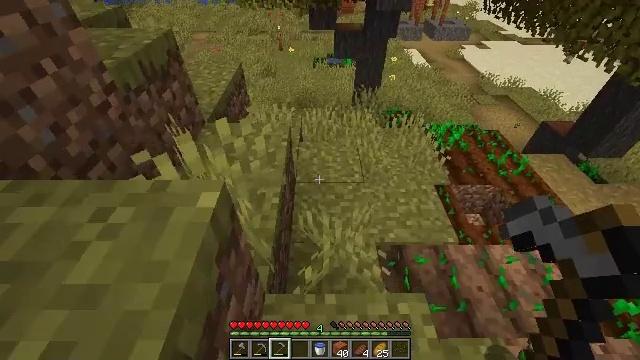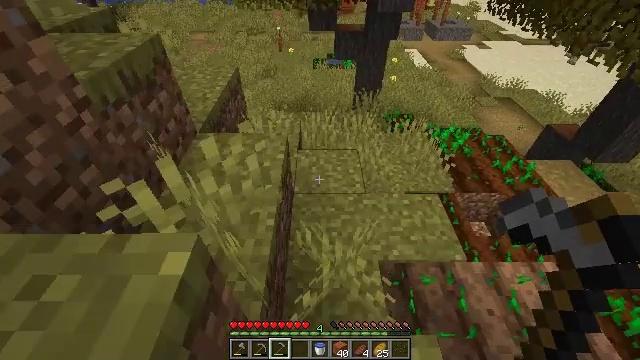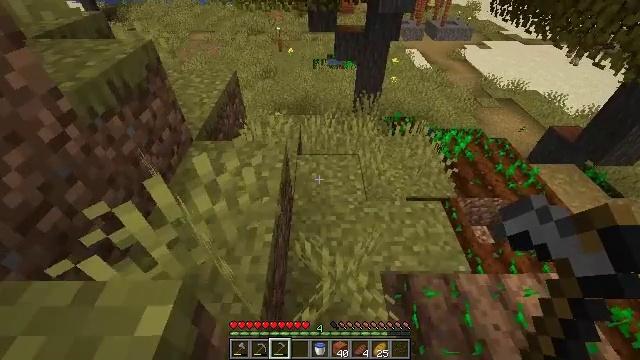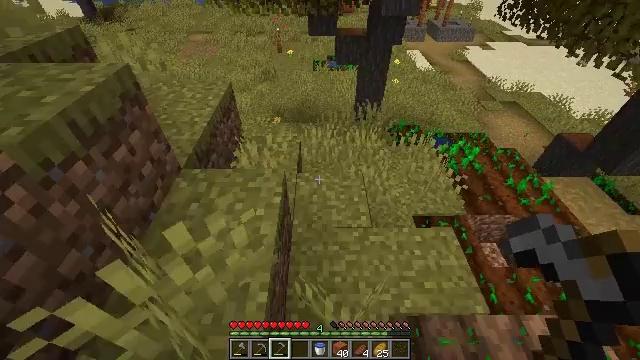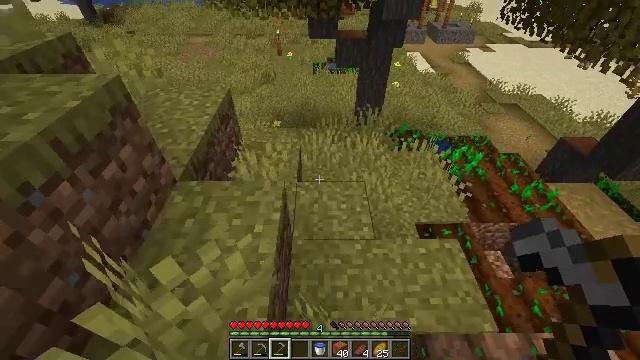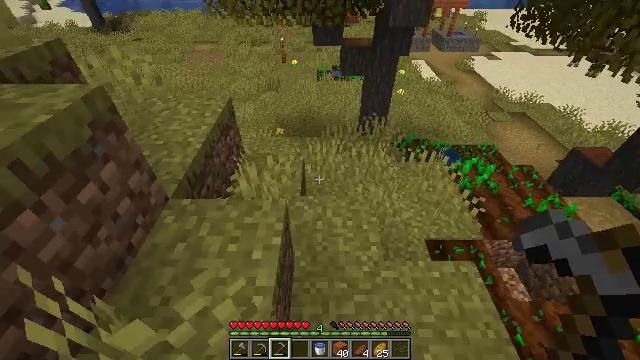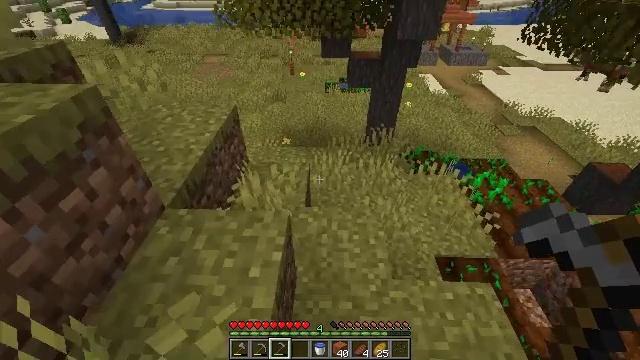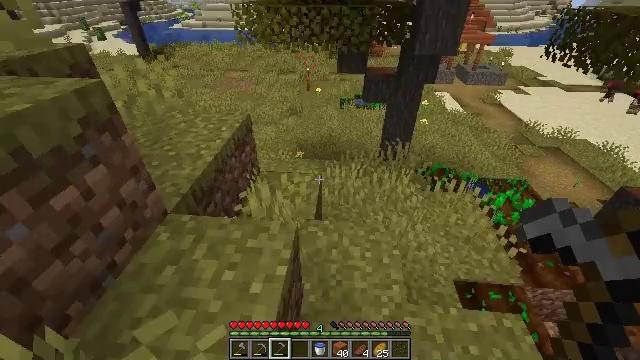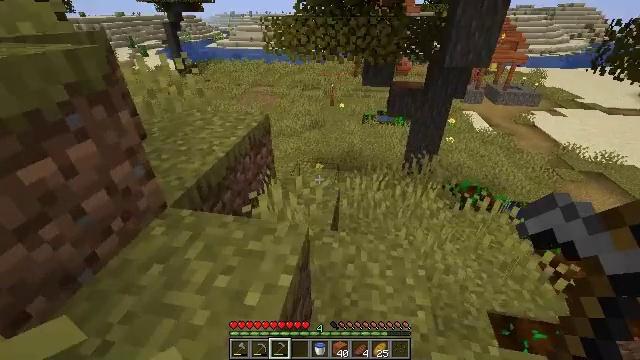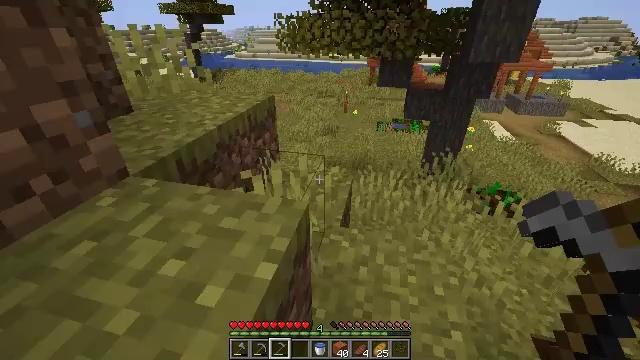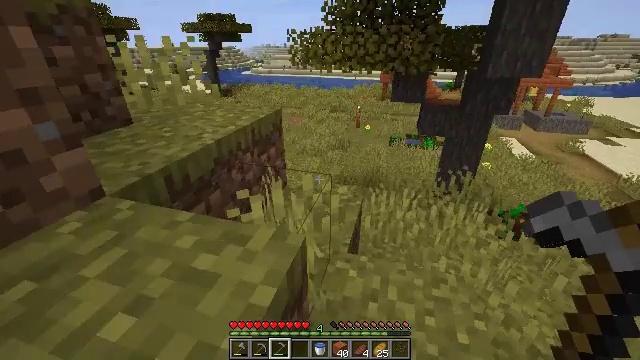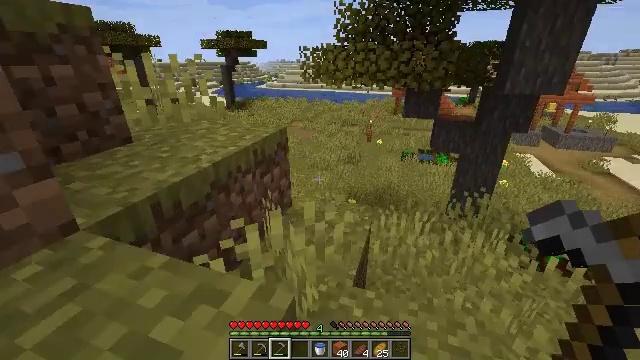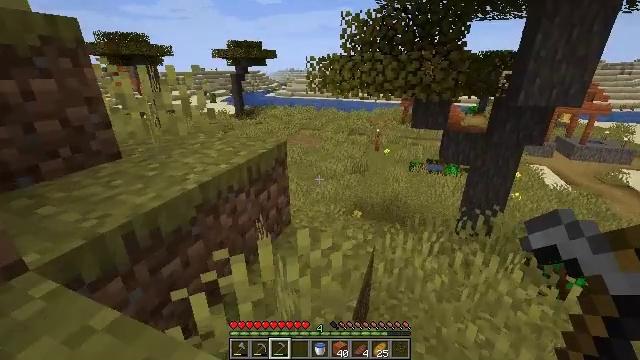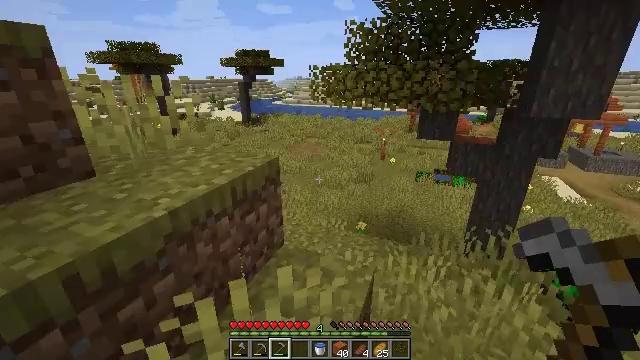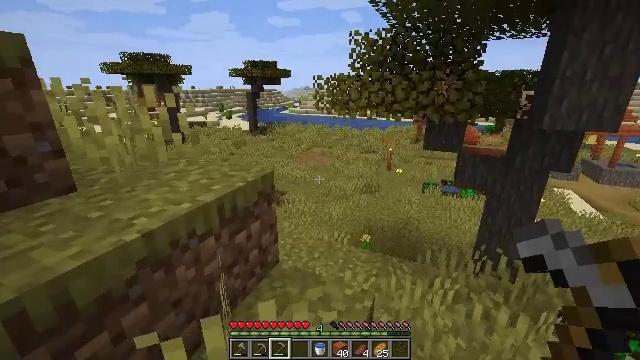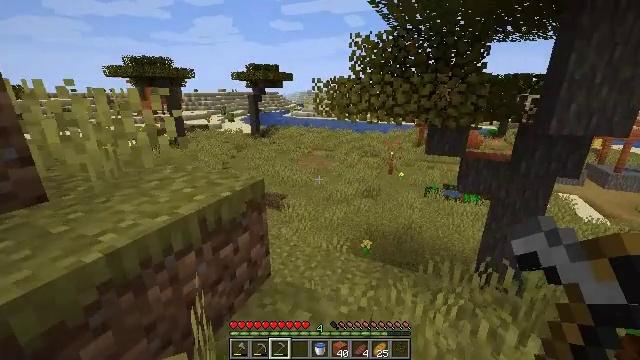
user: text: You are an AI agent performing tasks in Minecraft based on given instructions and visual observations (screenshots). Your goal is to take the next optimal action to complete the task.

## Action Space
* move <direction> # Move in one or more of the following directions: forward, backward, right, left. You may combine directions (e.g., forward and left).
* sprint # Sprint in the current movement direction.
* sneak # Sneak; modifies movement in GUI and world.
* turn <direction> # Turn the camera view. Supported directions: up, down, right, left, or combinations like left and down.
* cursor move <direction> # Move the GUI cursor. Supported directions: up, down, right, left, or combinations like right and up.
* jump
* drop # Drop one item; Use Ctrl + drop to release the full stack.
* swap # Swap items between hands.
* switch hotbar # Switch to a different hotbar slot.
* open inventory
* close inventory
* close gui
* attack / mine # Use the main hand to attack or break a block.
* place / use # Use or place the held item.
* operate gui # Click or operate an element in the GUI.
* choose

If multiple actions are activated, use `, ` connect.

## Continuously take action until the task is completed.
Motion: motion action
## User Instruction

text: Remove melon seeds from the inventory.
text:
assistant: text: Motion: move forward
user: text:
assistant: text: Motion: move forward
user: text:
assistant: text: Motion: move forward
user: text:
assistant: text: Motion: move forward
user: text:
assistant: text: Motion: move forward, turn up
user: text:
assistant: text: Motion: move forward, turn left and up
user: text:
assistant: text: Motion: move forward, turn left and up
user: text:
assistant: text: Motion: move forward, turn left and up
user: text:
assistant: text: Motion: move forward, turn left and up
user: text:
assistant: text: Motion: move forward, turn left and up
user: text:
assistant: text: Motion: move forward, turn left and up
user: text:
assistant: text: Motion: move forward, turn left and up
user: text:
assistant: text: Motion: move forward, turn left and up
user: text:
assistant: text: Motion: move forward, turn left and up
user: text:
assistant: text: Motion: move forward
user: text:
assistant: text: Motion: move forward
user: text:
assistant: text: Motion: move forward
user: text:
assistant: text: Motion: move forward
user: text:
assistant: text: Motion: move forward, jump
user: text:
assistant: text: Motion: move forward, jump
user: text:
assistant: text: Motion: move forward, turn left, jump
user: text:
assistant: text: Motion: move forward, turn left, jump
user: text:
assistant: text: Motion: move forward, turn left, jump
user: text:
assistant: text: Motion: move forward, turn left
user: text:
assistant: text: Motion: move forward, turn left
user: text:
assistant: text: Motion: move forward, turn left
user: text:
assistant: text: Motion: move forward, turn left
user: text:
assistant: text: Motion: move forward, turn left
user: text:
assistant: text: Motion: move forward, turn left
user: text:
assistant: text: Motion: move forward